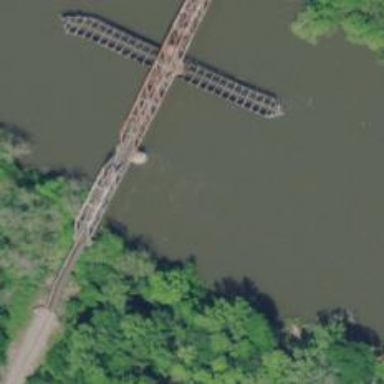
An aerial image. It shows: Swing bridge over railway line.